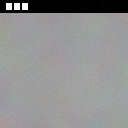
Screen state: on